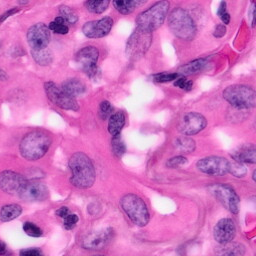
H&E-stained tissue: Pancreatic